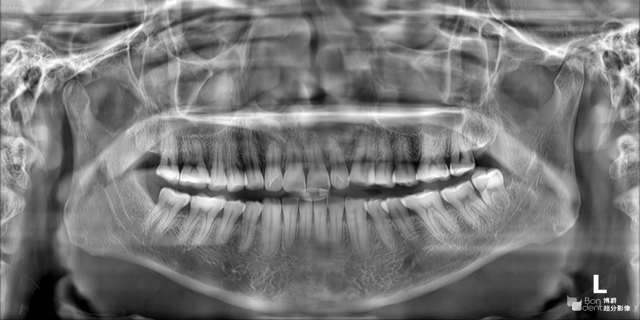
adult